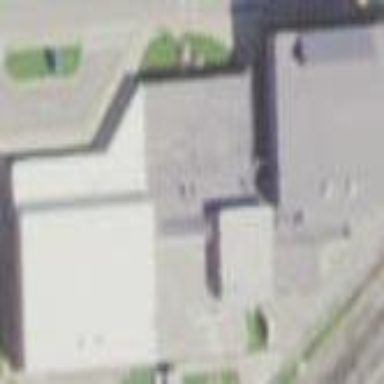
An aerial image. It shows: Community centre building.